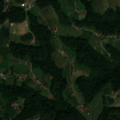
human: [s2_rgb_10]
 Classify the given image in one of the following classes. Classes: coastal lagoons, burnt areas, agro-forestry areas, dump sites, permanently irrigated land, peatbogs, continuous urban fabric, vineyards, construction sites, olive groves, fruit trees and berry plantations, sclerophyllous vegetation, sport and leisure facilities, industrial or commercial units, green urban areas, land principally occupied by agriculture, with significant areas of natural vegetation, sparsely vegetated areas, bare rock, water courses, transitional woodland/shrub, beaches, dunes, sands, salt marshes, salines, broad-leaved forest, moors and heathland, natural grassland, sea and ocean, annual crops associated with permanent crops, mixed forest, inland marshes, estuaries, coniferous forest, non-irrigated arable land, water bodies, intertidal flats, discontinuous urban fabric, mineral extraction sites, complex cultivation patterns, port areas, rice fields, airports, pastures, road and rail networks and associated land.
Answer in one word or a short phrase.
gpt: vineyards, pastures, broad-leaved forest